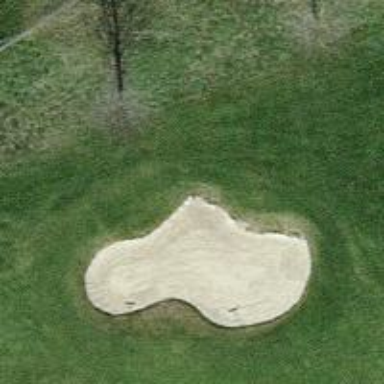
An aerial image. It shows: Golf bunker filled with natural sand.